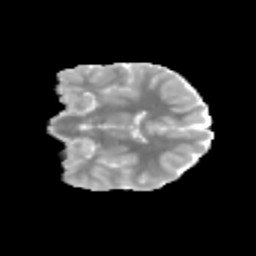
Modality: MD
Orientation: coronal
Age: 12
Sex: male
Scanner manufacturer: siemens
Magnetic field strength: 3 T
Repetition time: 3.8 s
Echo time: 0.07 s